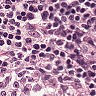
Metastatic tissue present: no